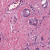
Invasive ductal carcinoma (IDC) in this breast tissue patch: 1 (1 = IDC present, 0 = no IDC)